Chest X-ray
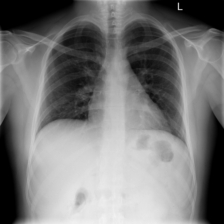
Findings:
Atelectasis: negative
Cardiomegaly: negative
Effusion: negative
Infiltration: negative
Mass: negative
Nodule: negative
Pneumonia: negative
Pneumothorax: negative
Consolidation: negative
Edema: negative
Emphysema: negative
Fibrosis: negative
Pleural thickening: negative
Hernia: negative